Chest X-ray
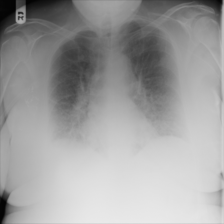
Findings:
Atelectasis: negative
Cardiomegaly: negative
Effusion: negative
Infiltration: negative
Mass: negative
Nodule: negative
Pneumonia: negative
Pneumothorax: negative
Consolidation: negative
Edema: negative
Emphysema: negative
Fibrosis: negative
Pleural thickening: negative
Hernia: negative